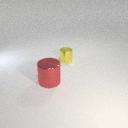
large red metal cylinder in front of small yellow metal cylinder